Field crop: maize
Growth stage: 1
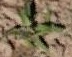
Species: atriplex